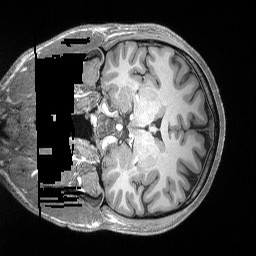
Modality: T1w
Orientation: coronal
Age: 31
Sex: male
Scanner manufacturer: siemens
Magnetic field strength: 3 T
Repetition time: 2.2 s
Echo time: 0.00169 s